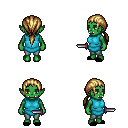
a pixel art fantasy rpg character, female body template, orc, green skin, teal tunic, teal pants, blonde ponytail hairstyle, black slippers, dagger, four views (front, back, left, right), 2x2 character sprite sheet, small pixel art, hard edges, no anti-aliasing